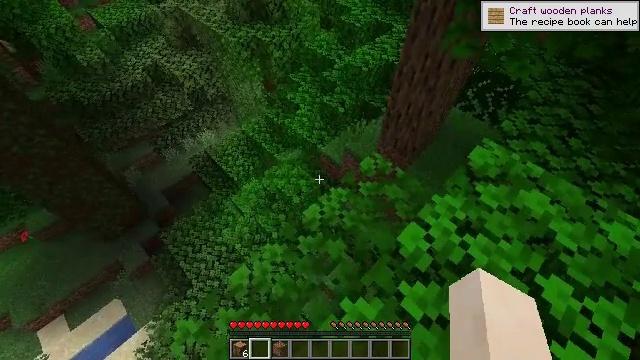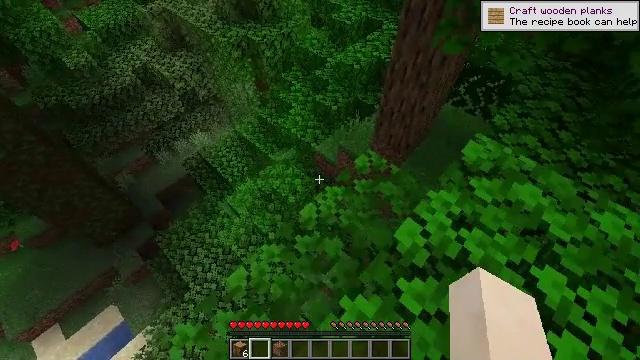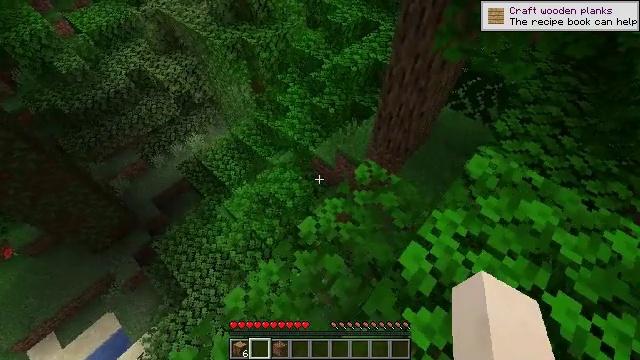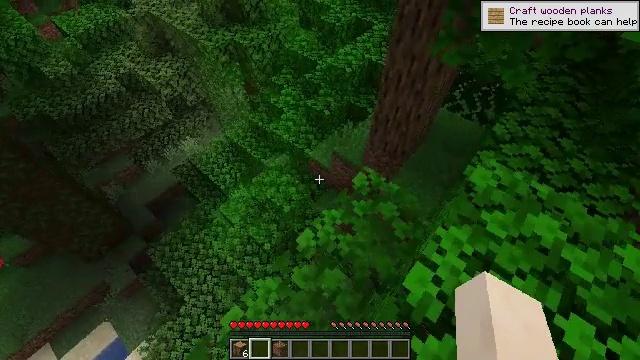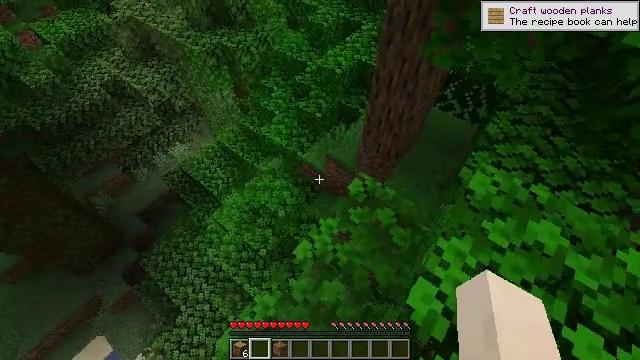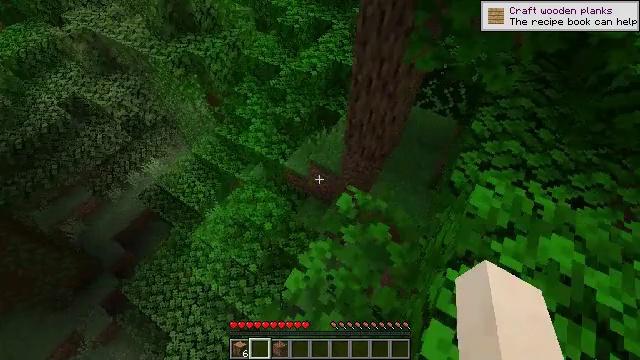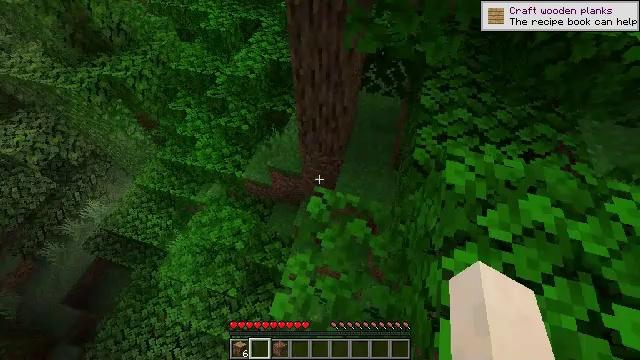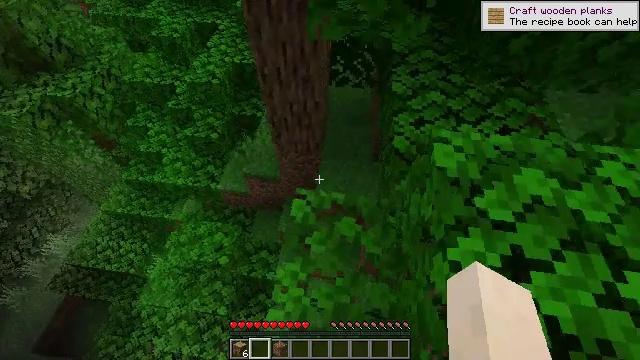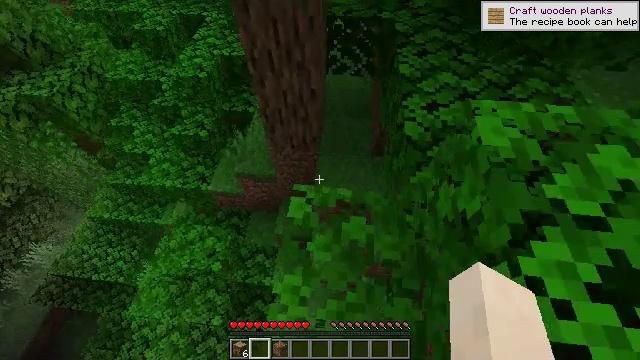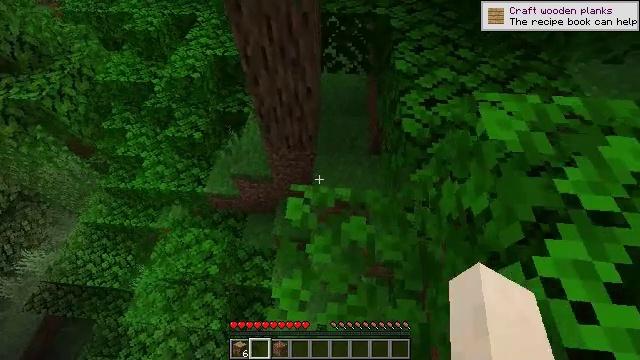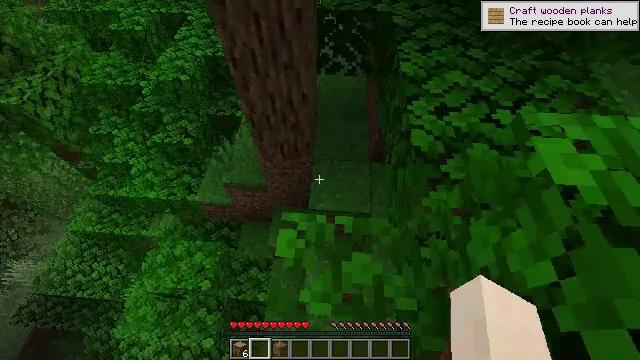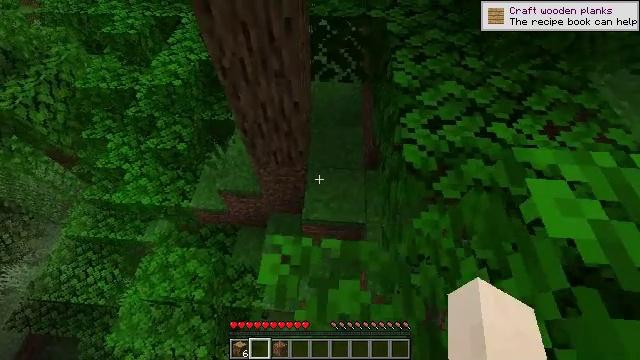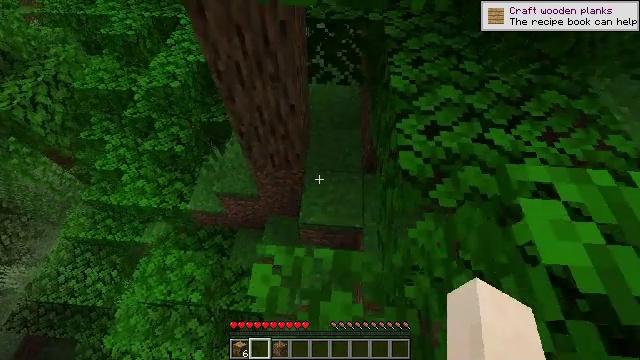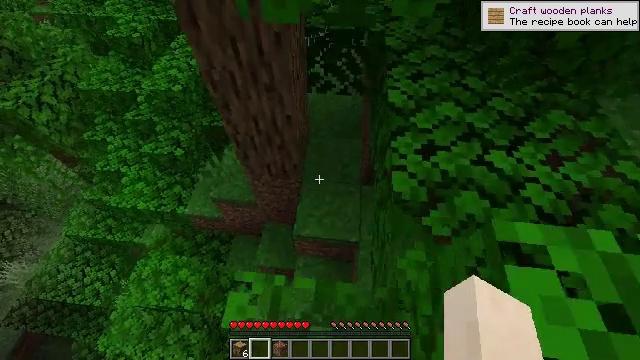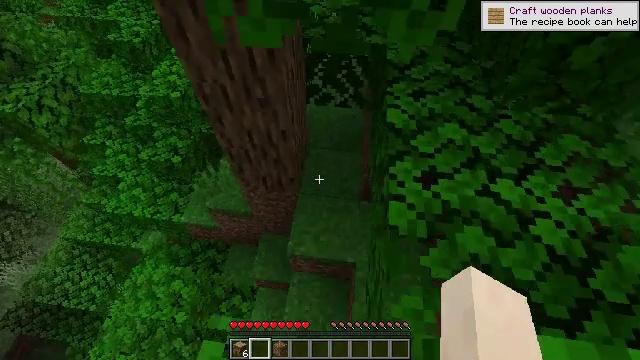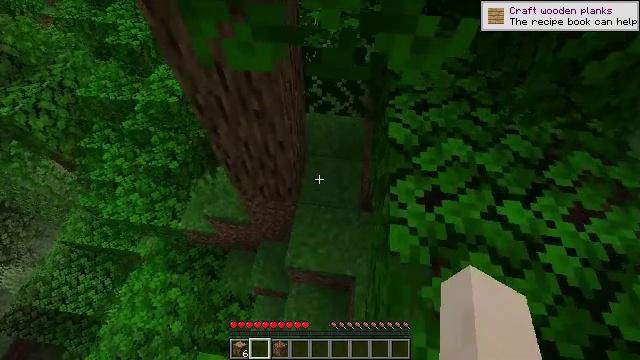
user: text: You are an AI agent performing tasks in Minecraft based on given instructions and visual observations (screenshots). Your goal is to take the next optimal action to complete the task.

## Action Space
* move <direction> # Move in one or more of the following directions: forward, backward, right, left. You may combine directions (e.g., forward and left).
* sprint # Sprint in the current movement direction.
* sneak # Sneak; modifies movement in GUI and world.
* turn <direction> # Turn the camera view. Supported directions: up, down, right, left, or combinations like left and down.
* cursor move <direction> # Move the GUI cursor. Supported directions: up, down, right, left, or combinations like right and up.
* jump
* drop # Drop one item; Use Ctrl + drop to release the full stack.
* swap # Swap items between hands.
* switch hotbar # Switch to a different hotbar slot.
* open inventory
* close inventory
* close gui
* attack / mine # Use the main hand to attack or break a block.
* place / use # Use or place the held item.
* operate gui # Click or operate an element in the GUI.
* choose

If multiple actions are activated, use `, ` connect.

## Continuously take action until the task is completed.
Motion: motion action
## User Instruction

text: Attack the jungle leaves to remove it.
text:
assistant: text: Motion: move forward, turn right
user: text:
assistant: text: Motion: move forward
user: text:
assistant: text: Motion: move forward, turn right
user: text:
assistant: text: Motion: move forward, turn right
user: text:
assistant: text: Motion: move forward, turn right
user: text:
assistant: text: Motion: move forward, turn right
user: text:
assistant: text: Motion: move forward, turn right
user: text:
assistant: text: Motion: move forward, turn right
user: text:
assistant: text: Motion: move forward and move right, turn right
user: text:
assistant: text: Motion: move forward and move right
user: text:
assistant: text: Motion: move forward and move right
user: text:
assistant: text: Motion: move forward and move right
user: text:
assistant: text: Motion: move forward, turn left
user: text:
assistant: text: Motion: move forward, turn left
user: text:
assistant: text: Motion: move forward
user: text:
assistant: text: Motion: move forward
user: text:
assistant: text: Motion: move forward, turn left
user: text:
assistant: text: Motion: move forward, turn left
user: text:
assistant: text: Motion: move forward, turn left
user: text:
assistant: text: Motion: move forward, turn left
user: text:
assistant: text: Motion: move forward, turn left
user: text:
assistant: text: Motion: turn left
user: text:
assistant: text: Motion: turn left
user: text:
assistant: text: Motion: turn left
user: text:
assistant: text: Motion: turn left and up
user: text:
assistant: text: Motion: turn left
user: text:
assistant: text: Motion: move forward
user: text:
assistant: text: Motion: move forward
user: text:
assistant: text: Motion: move forward
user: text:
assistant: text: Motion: move forward